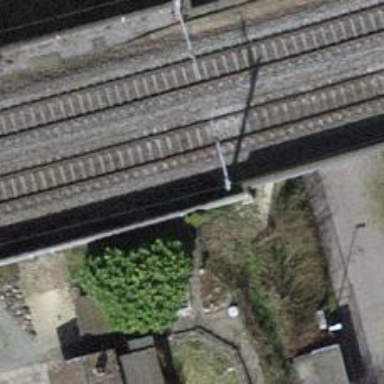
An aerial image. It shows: Railway line with electrified contact line. It runs along embankment with one track.